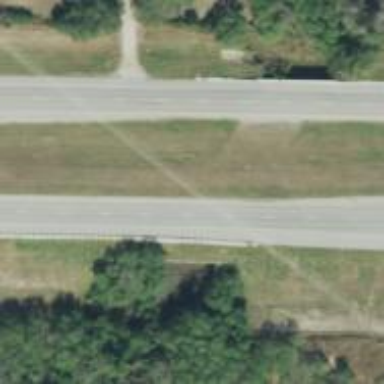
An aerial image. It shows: This image shows trunk highway that functions as expressway.